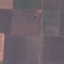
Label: AnnualCrop